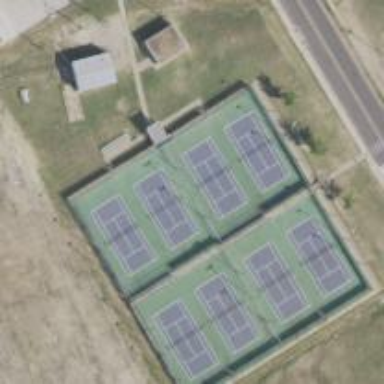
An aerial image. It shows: Tennis court in leisure pitch.